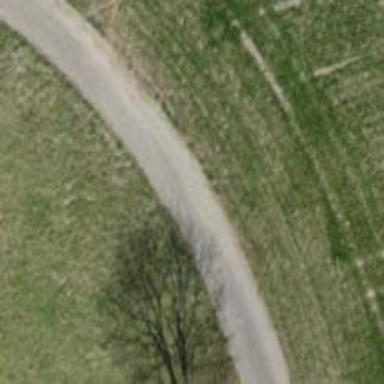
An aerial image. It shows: Well-maintained track road with grade 1 tracktype.